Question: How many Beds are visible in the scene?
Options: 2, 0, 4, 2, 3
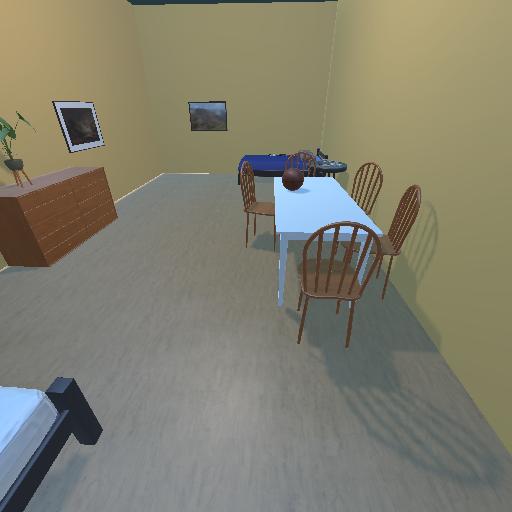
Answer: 2